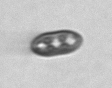
Label: pennate